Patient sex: M
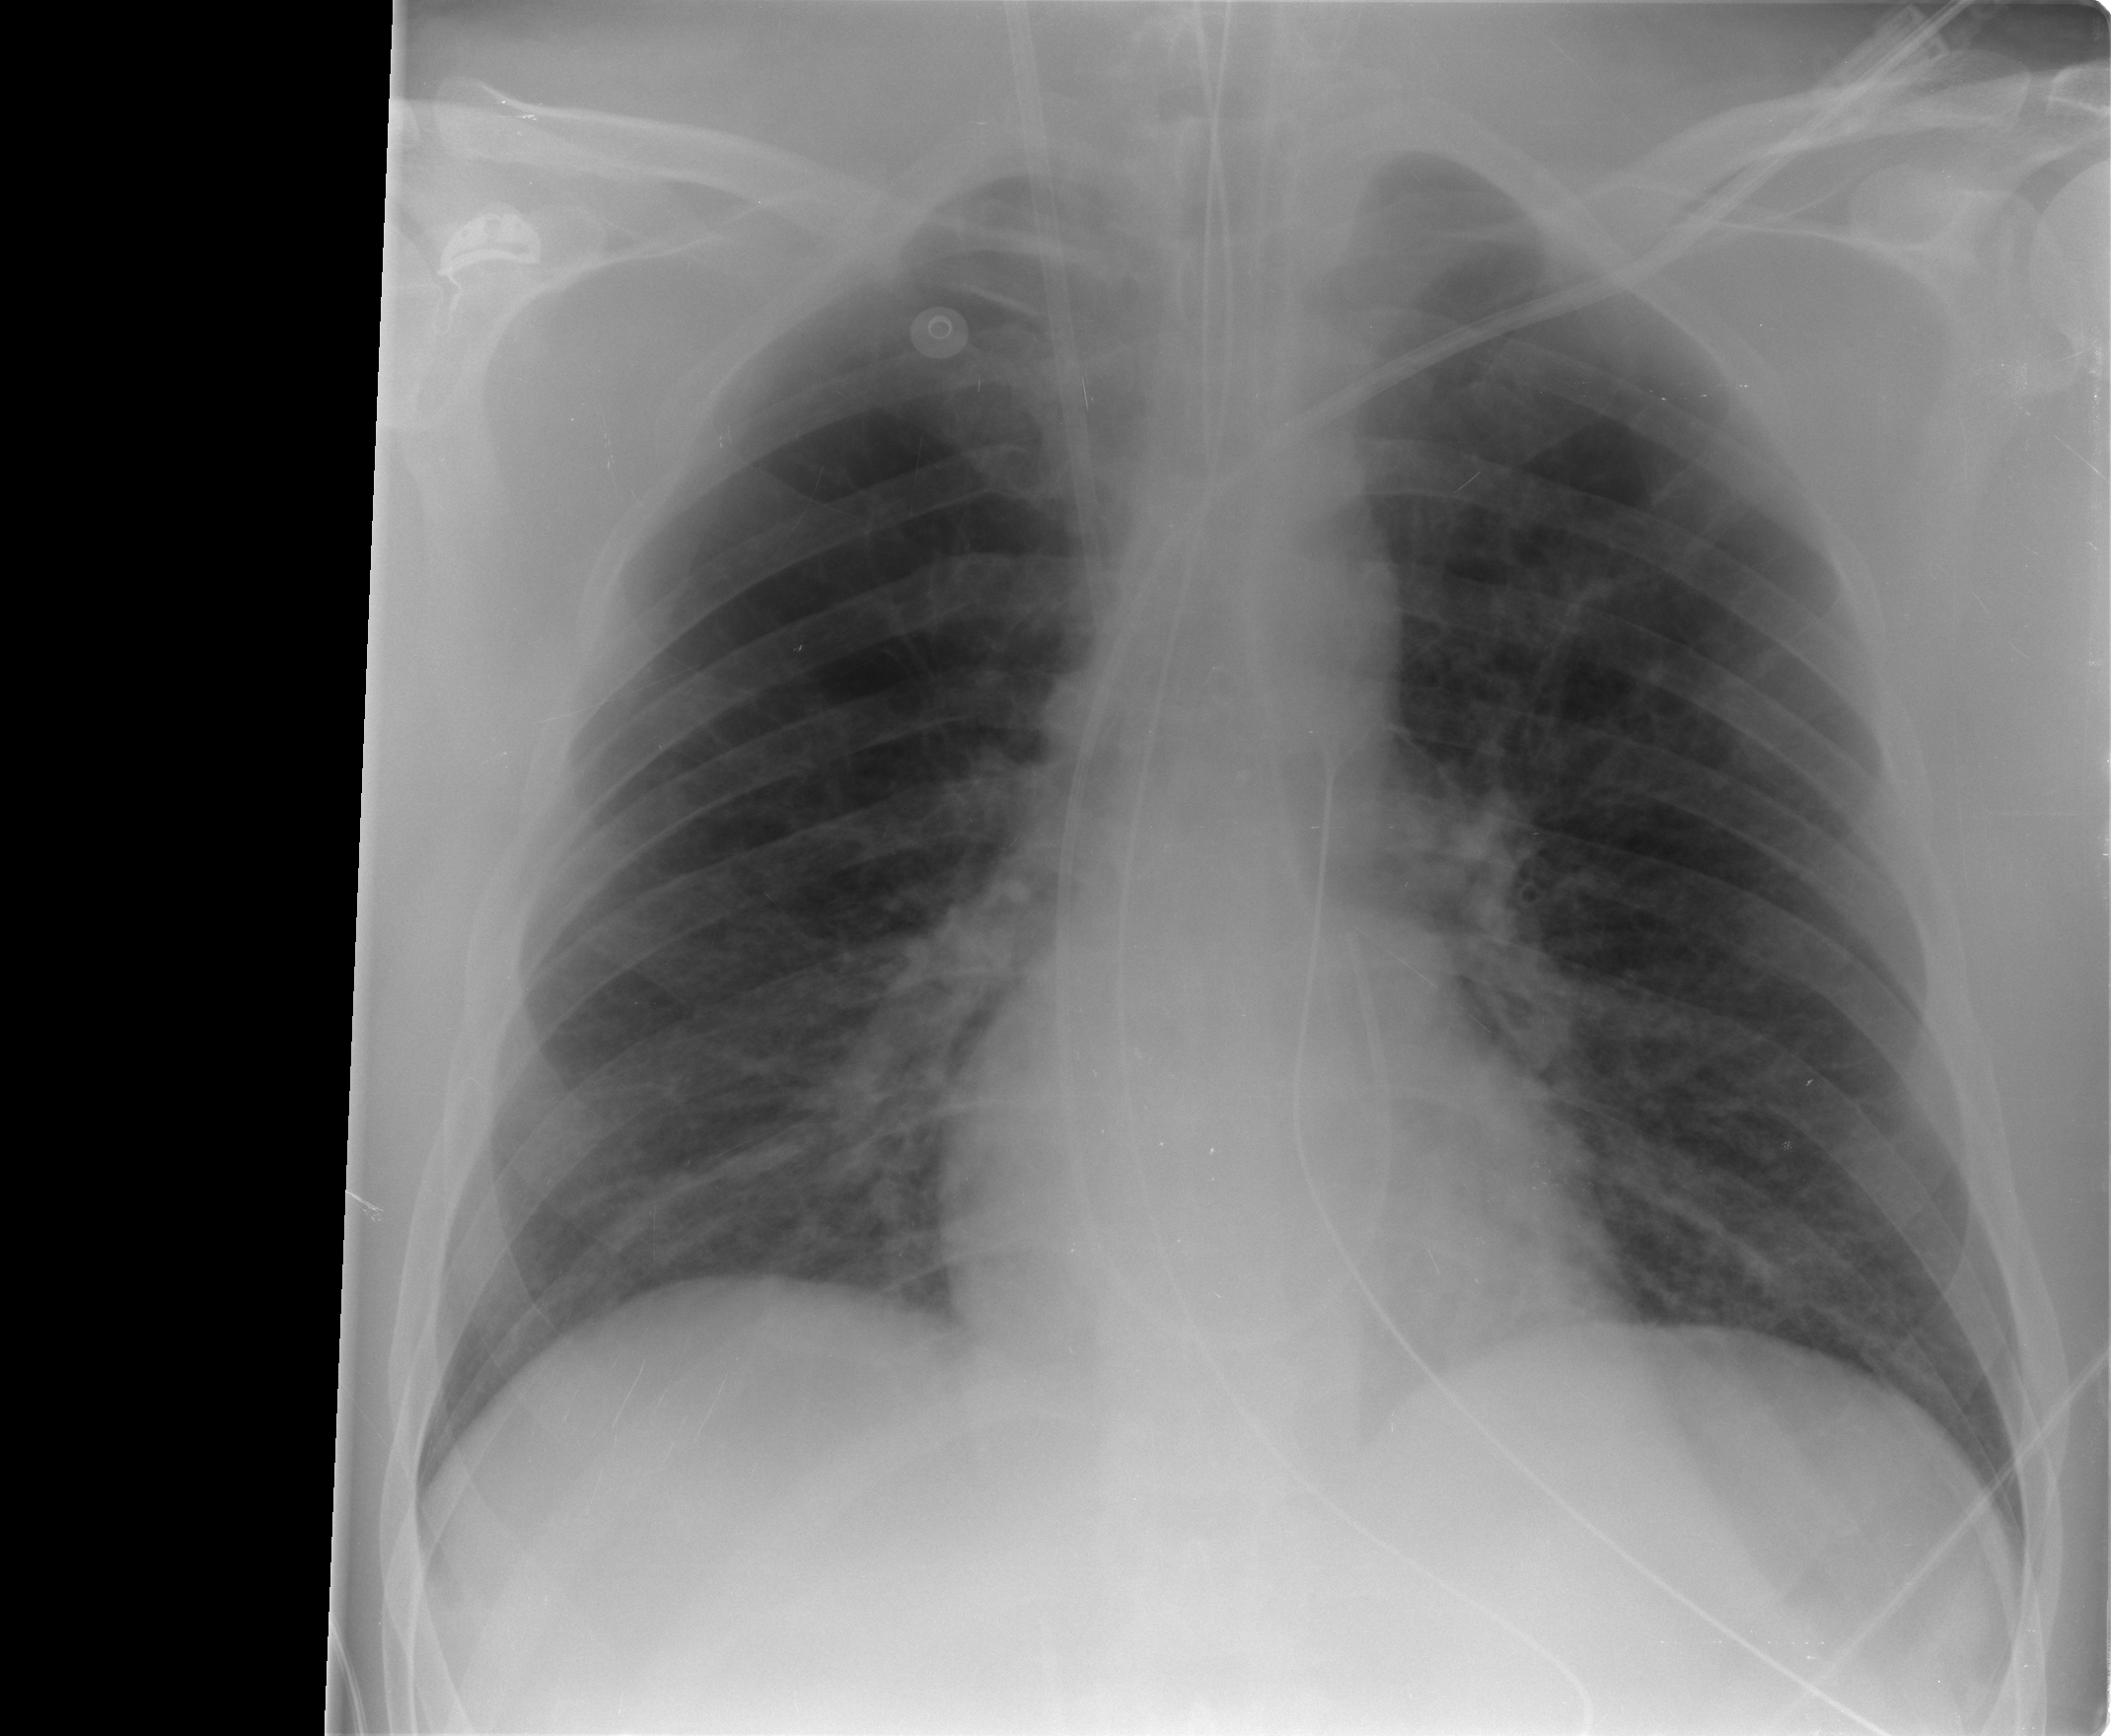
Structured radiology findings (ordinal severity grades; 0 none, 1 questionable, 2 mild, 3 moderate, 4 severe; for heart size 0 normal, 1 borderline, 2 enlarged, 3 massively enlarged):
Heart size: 0
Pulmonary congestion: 1
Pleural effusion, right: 0
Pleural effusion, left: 0
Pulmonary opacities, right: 0
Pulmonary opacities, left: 0
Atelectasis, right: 0
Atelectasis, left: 0